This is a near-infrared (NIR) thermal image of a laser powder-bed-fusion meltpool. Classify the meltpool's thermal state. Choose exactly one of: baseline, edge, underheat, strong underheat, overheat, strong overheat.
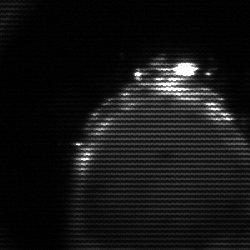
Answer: edge